Interaction volume radius: 5 \u00c5
Interaction volume height: 20 \u00c5
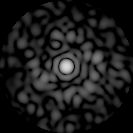
Disorder parameter: 0.8769